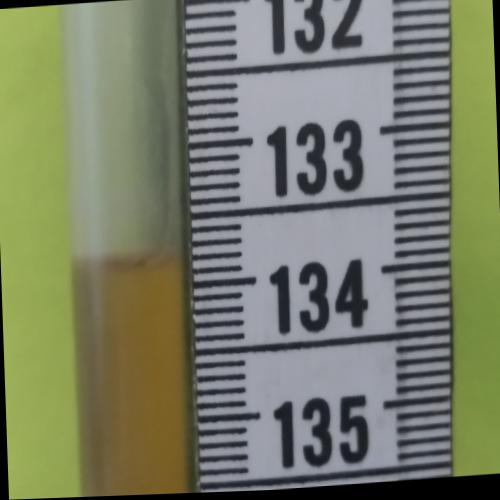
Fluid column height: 133.8 cm